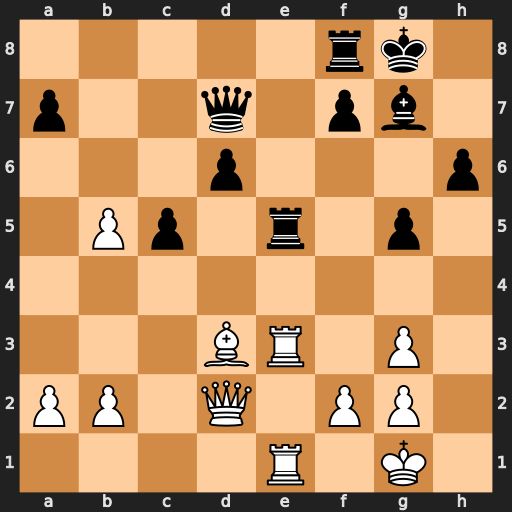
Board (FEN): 5rk1/p2q1pb1/3p3p/1Pp1r1p1/8/3BR1P1/PP1Q1PP1/4R1K1
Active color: w
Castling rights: -
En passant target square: -
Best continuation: Rxe5 Bxe5 Rxe5